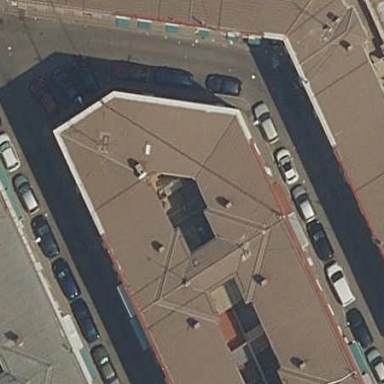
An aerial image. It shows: Building.